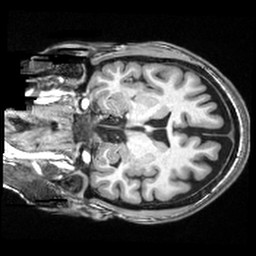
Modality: T1w
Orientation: coronal
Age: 62
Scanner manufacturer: siemens
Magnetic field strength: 3 T
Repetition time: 2.5 s
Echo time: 0.00343 s